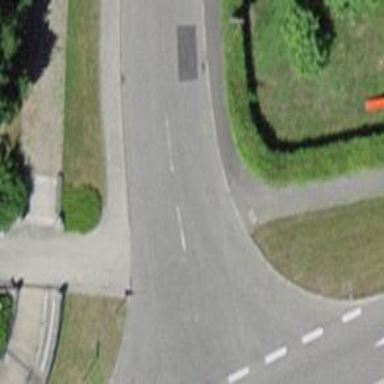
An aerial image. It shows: Unmarked road crossing.